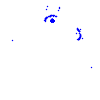
Particle: pion